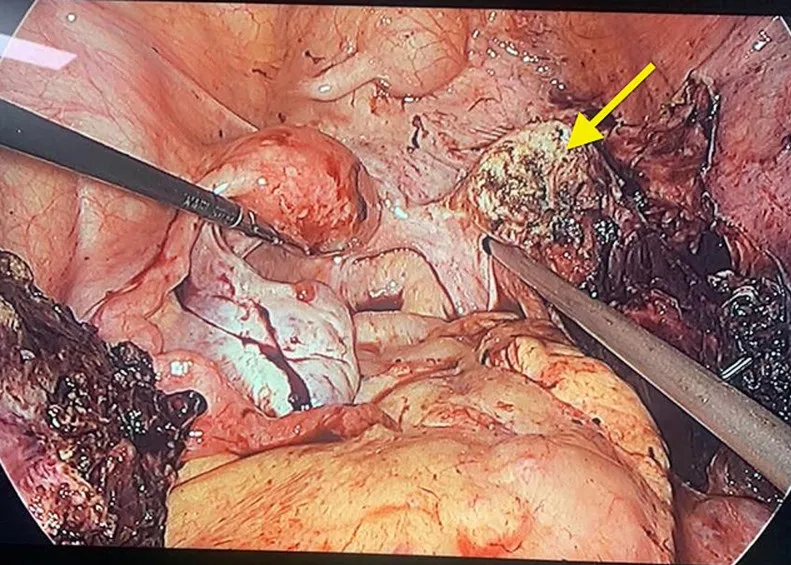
right hemihysterectomy was performed preserving the left uterine horn.
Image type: endoscopy (gi_endoscopy)